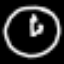
Label: clock